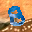
Label: 8